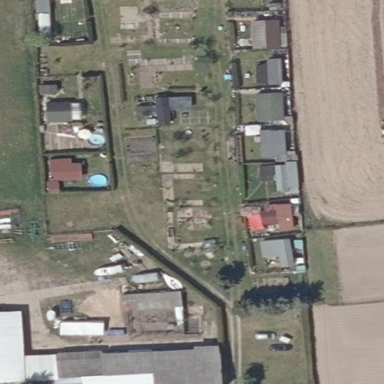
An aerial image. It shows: Allotments area.